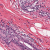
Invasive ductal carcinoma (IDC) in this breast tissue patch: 0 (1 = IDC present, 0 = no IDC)